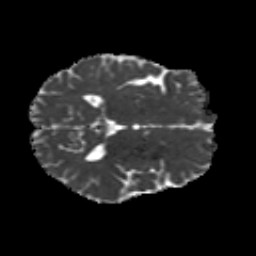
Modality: MD
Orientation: axial
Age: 32
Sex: male
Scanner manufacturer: siemens
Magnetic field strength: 3 T
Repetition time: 8.6 s
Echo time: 0.095 s